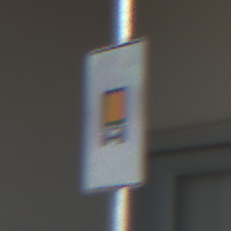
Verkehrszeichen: KennzeichnungspflichtigeFahrzeugeGefaehrlicheGueterOhnePfeilsymbol
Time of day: MorningAfternoon
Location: Outdoor (Urban)
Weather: Clear
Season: NotSpecified
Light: Natural